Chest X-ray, PA view. Patient: 20 years old, sex M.
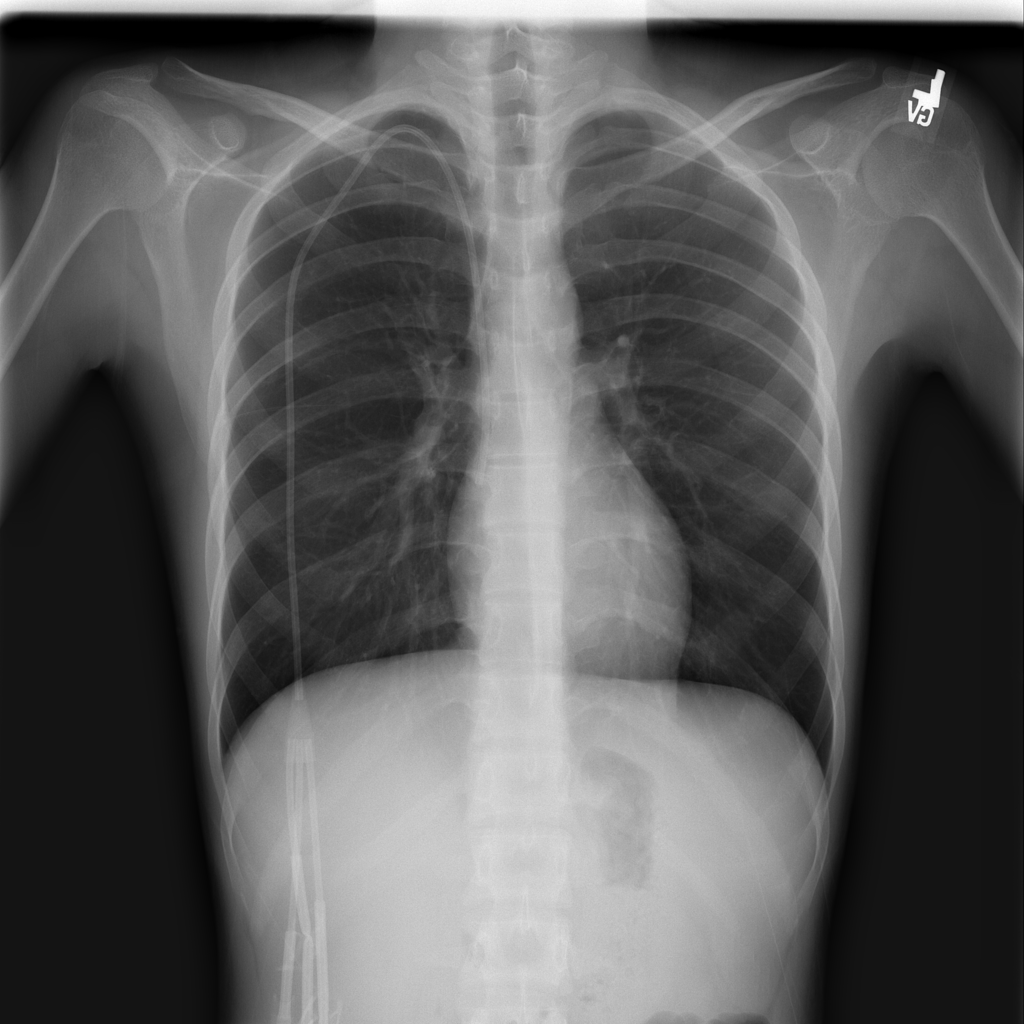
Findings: No Finding